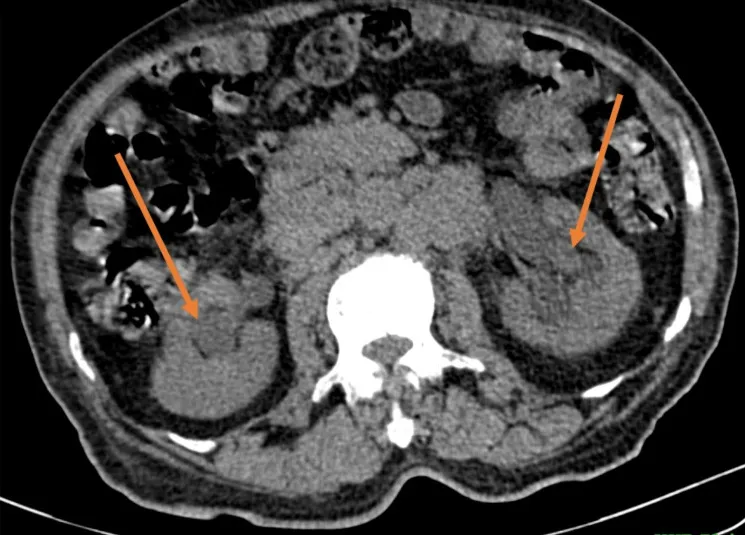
Transverse section of computed tomography of kidney, ureter, bladder indicating bilateral hydronephrosis (Orange arrows).
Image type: radiology (ct)